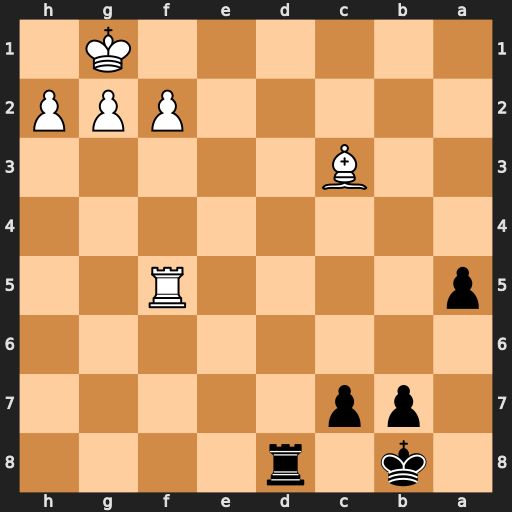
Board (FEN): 1k1r4/1pp5/8/p4R2/8/2B5/5PPP/6K1
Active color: b
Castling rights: -
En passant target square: -
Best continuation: Rd1+ Be1 Rxe1#